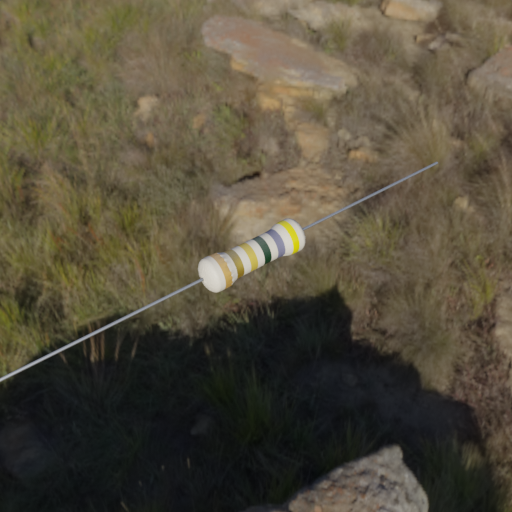
Resistor colour bands (in order): gold, gold, gold, black, gray, yellow